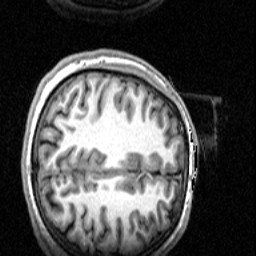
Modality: T1w
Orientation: axial
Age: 32
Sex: male
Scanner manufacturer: siemens
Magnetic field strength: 3 T
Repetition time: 2.3 s
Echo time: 0.0021 s